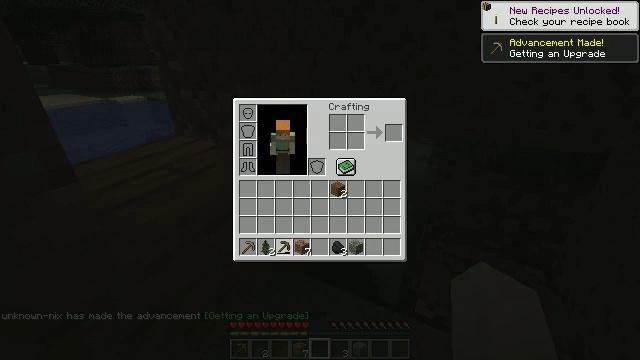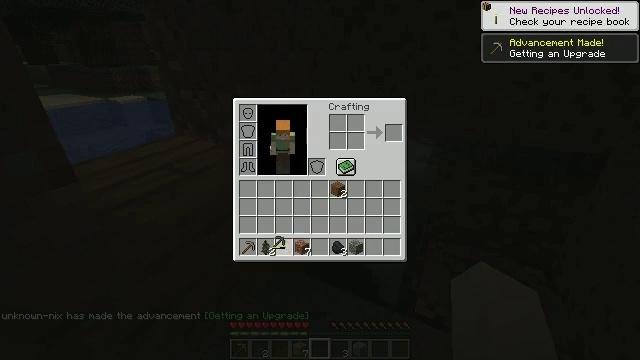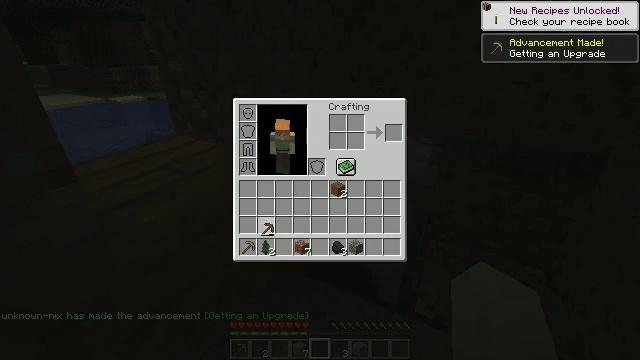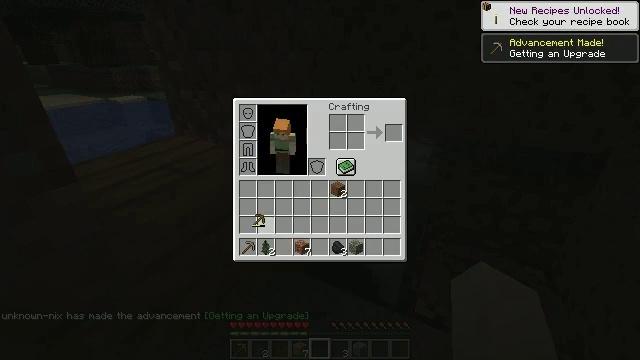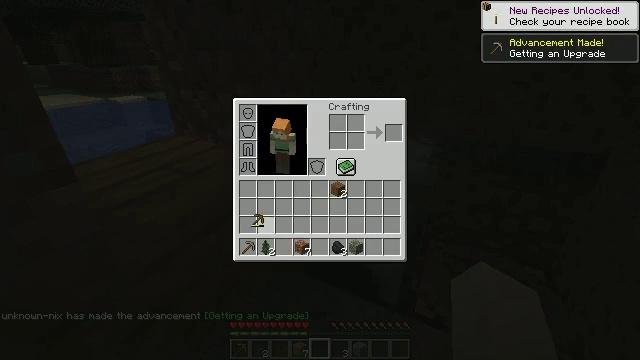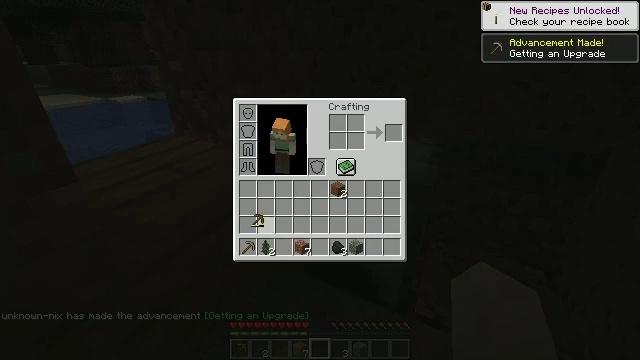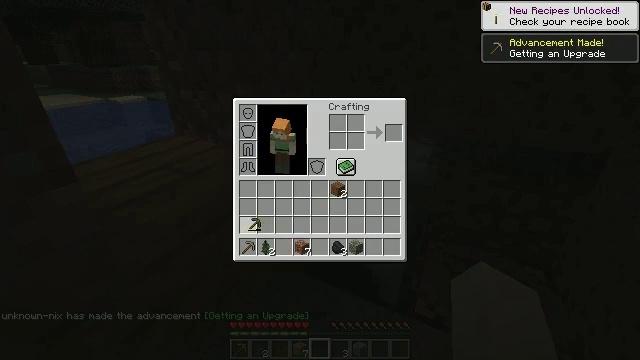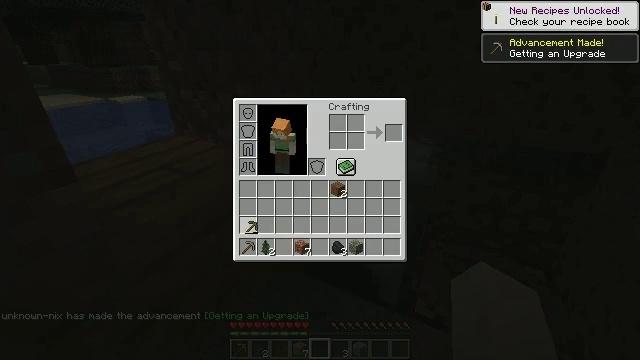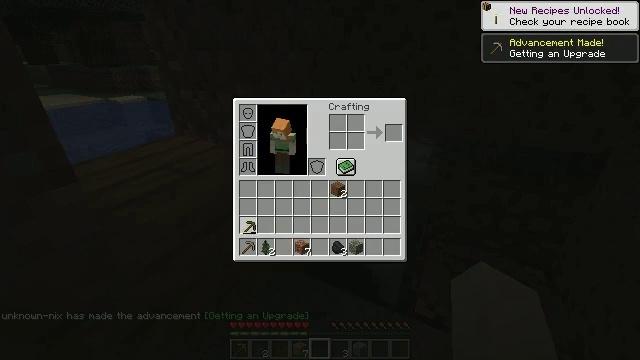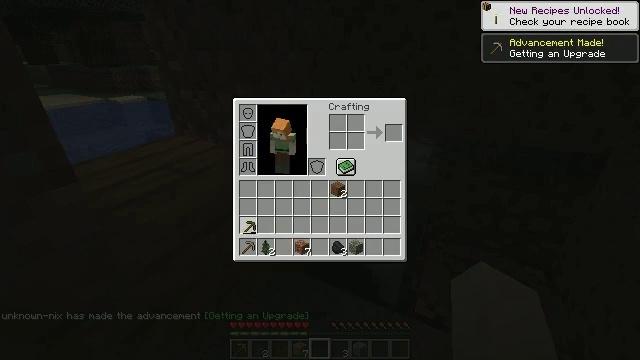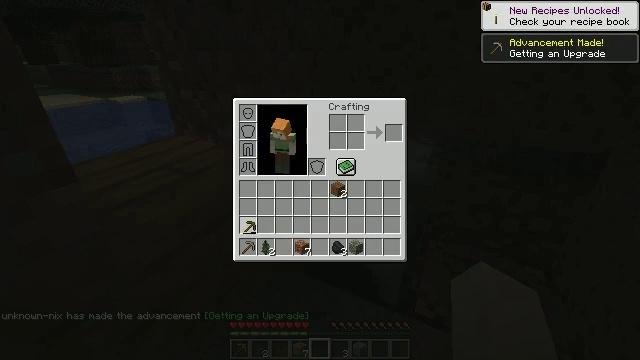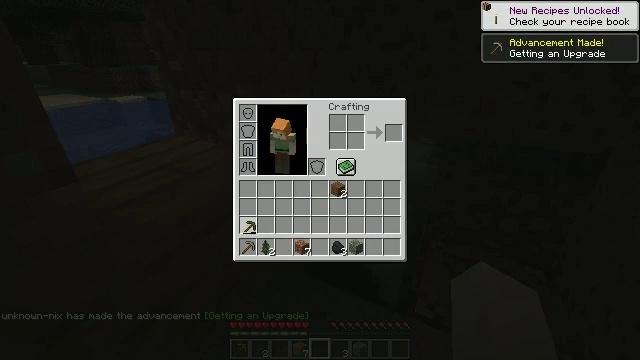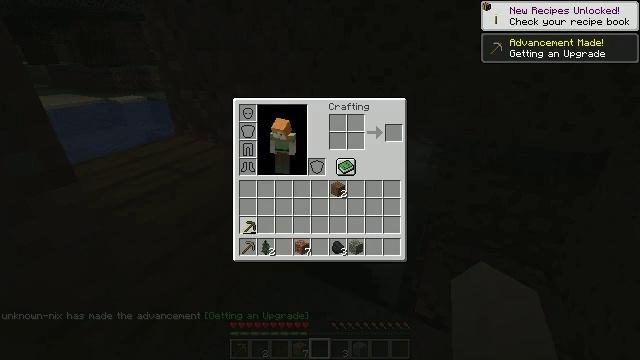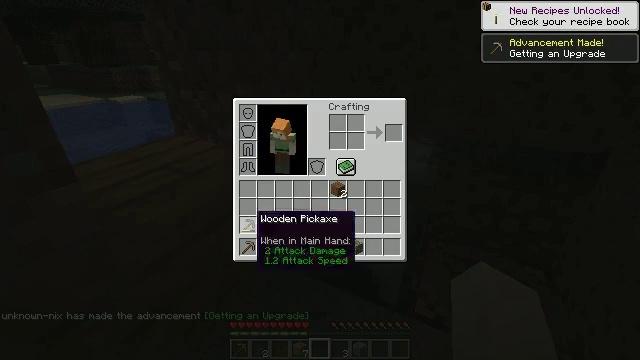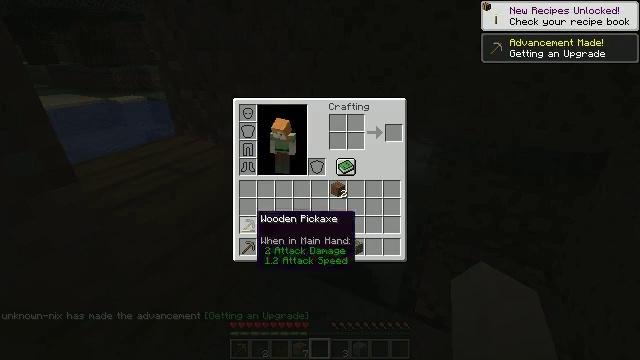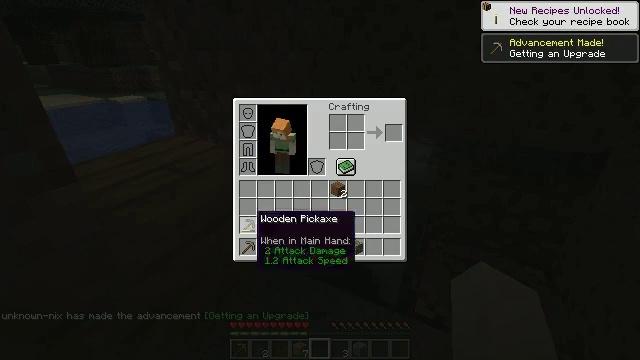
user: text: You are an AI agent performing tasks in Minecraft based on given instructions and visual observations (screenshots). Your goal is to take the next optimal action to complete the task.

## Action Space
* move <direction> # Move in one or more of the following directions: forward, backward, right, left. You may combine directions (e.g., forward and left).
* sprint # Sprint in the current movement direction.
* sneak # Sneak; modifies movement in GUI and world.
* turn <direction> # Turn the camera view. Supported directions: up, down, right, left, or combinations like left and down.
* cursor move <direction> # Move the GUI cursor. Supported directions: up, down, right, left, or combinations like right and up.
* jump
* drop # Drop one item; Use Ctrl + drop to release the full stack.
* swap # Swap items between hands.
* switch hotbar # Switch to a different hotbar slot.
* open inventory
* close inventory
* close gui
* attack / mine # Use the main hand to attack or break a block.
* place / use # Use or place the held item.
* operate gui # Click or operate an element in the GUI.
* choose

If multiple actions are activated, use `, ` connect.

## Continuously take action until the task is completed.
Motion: motion action
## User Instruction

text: Mine spruce planks to gather materials.
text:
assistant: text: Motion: no_op
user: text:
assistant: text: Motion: cursor move left and up
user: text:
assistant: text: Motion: cursor move left and up
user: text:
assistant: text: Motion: no_op
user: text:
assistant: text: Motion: no_op
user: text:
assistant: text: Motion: no_op
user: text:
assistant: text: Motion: no_op
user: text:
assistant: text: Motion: no_op
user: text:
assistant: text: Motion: no_op
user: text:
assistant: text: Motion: no_op
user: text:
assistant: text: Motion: operate gui
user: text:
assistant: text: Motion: operate gui
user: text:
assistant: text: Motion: no_op
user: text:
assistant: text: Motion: no_op
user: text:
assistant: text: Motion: no_op
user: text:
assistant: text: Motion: cursor move right
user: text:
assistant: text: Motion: cursor move right
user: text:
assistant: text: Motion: cursor move right and down
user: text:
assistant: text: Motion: cursor move right
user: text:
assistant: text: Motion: cursor move right
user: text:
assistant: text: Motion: cursor move right and up
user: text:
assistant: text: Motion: cursor move up
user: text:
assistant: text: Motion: no_op
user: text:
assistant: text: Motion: cursor move left
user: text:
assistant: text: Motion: cursor move down
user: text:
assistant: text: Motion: no_op
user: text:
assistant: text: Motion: no_op
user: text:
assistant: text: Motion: no_op
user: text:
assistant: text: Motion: no_op
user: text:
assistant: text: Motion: no_op